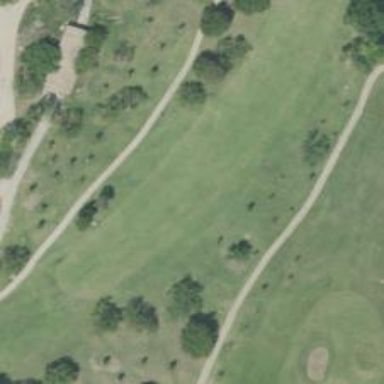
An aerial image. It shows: View of golf hole.